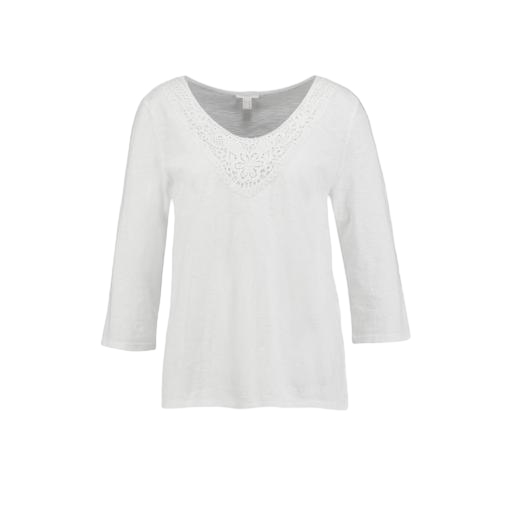
white three-quarter-sleeve top only macy, white three-quarter-sleeve scoop-neck t-shirt only macy, white lace front three-quarter sleeve top, white background